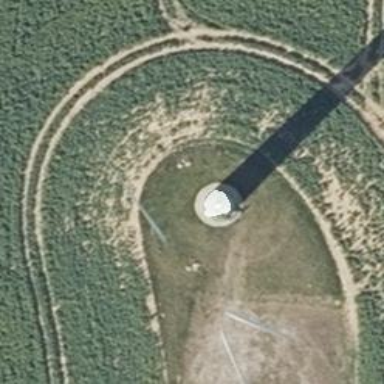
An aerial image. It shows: Wind generator powered by horizontal-axis wind turbine.